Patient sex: M
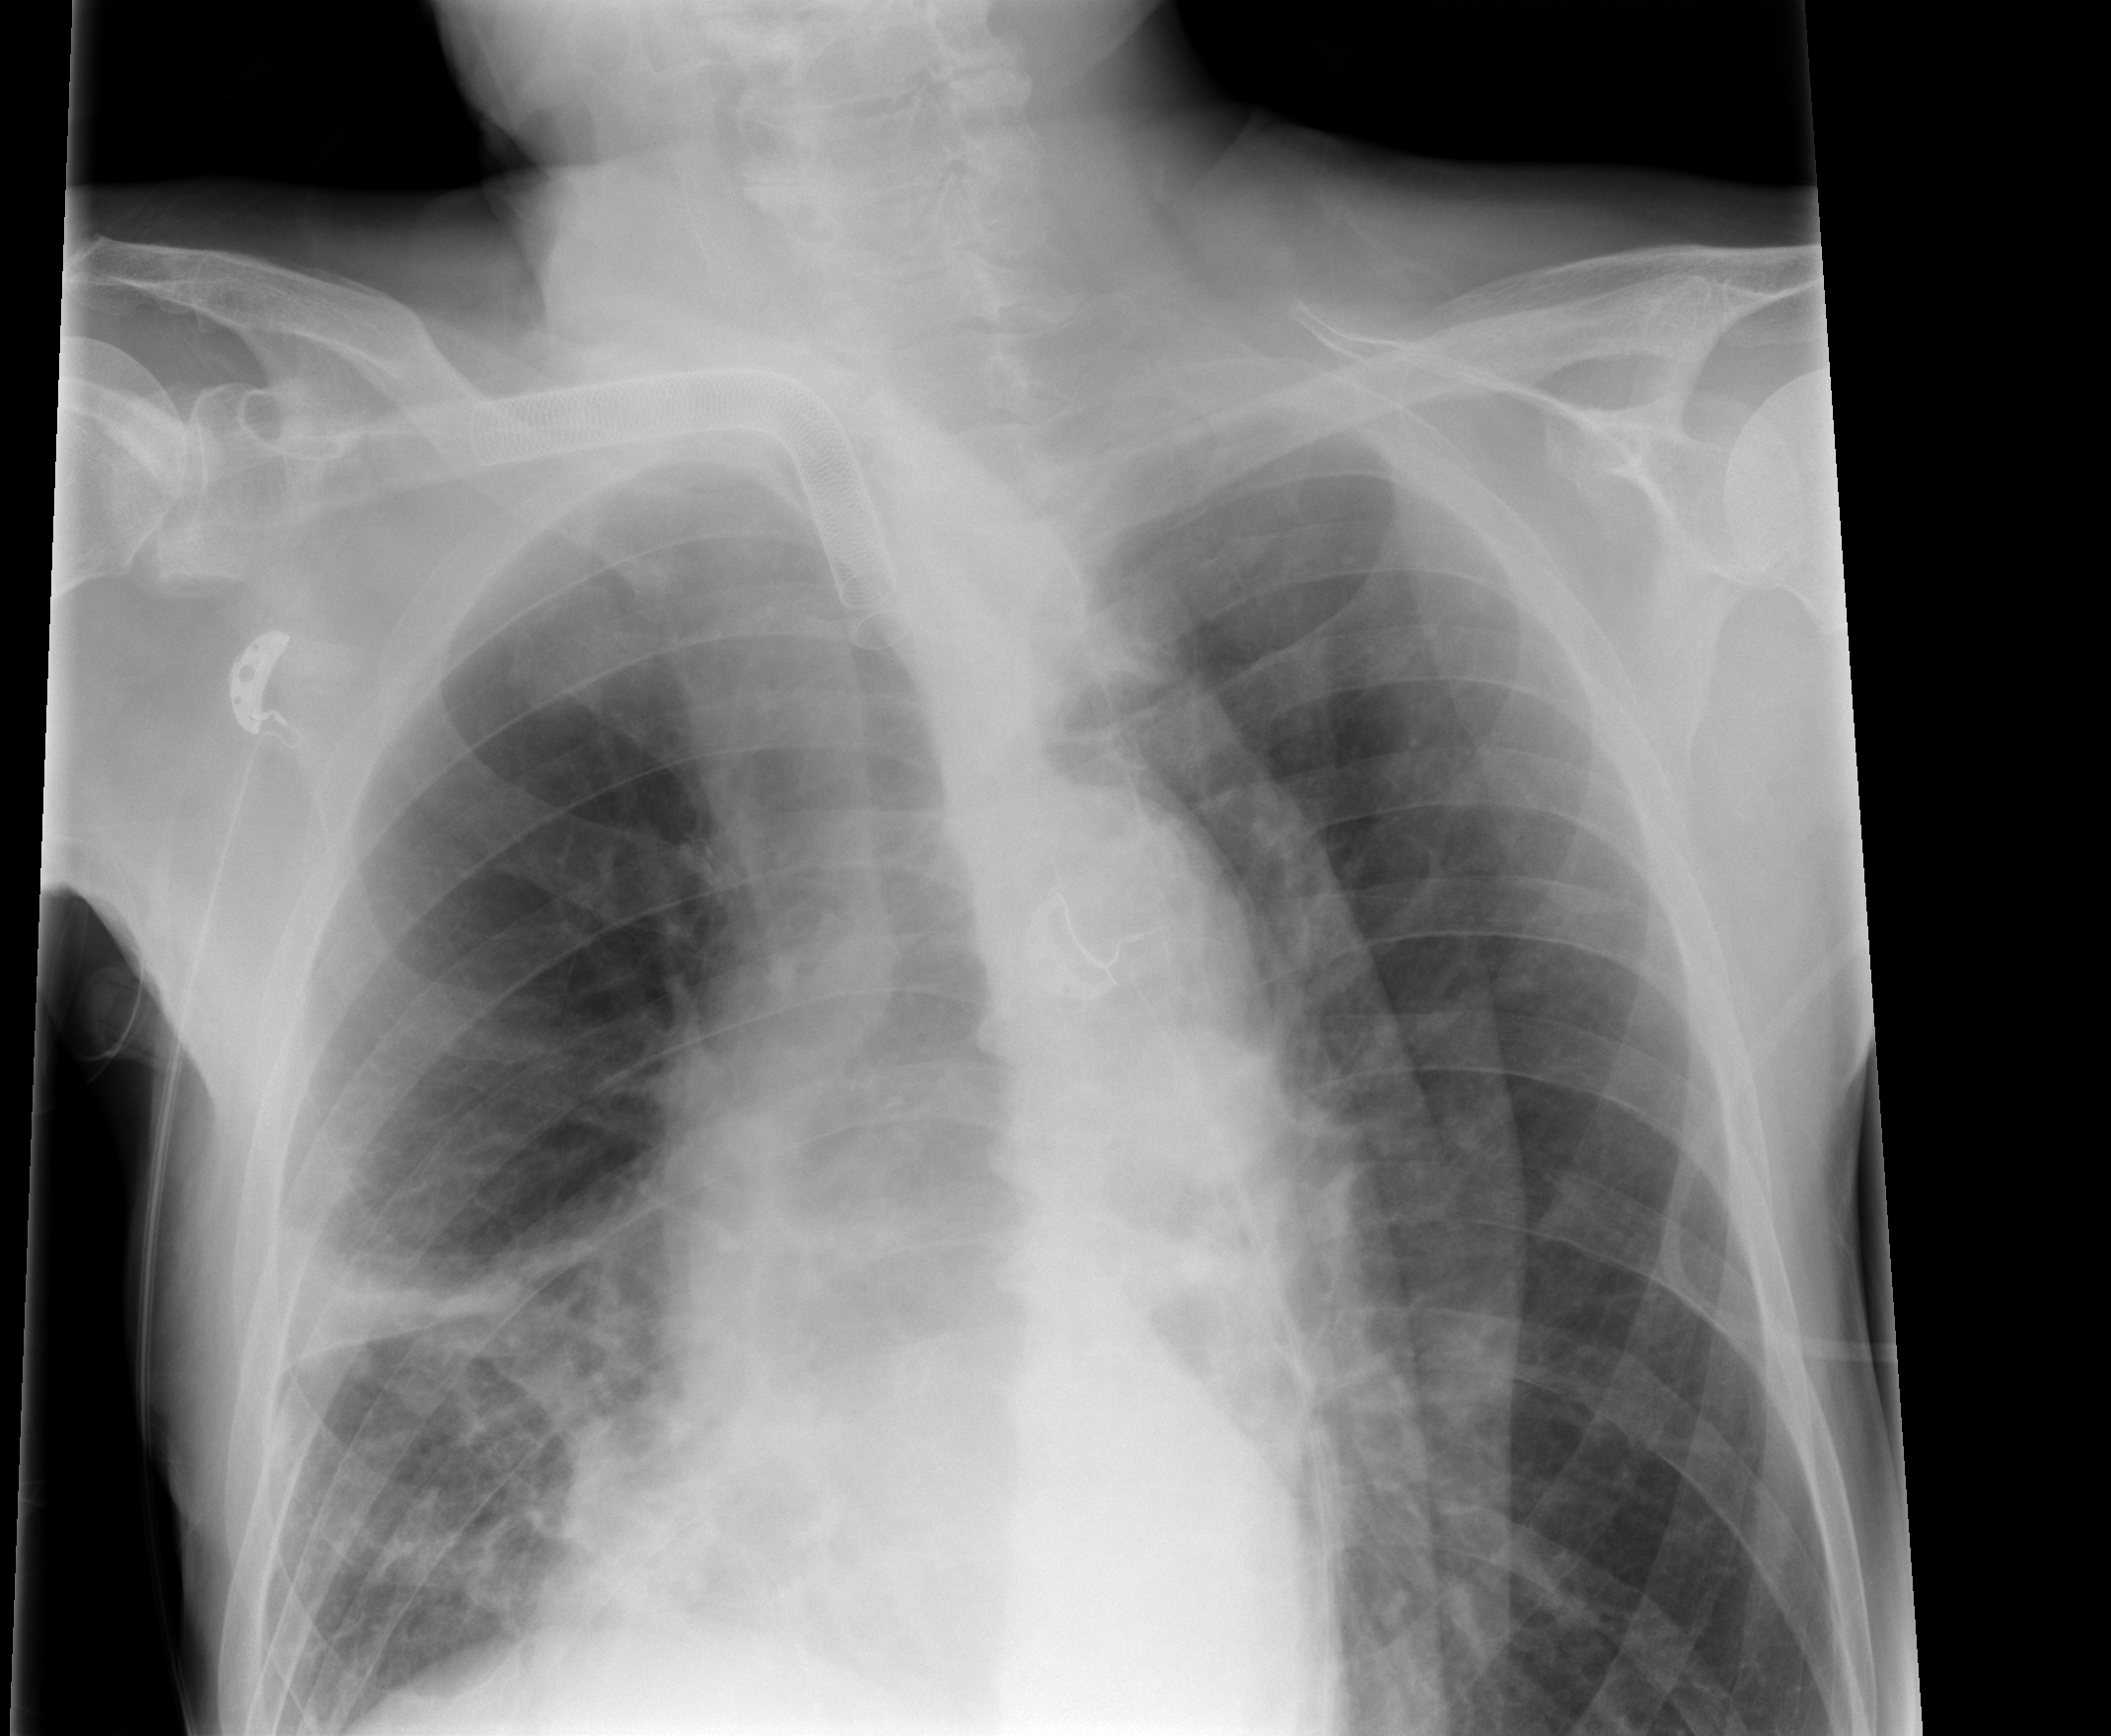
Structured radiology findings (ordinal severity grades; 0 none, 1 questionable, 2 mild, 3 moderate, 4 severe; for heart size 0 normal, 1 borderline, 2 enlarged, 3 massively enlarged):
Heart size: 0
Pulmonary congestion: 0
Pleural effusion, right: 0
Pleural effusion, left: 0
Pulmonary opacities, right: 2
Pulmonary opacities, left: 0
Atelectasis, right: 2
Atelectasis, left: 0